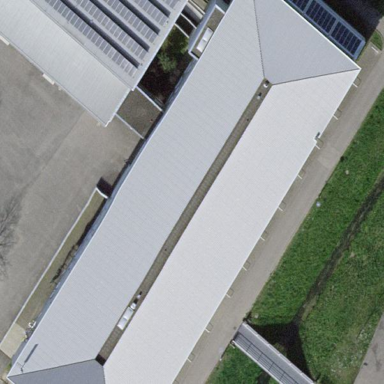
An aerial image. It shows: School building.